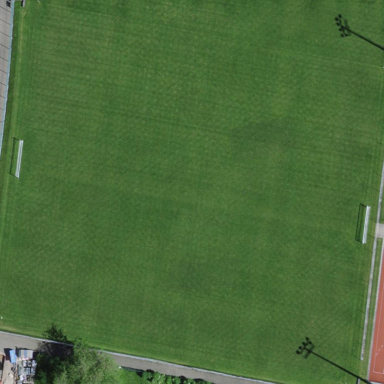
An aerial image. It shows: Grass pitch designated for soccer.